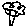
Label: tree